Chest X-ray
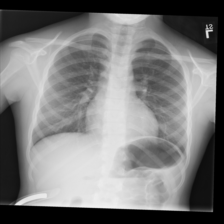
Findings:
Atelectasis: negative
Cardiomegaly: negative
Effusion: negative
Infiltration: negative
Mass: negative
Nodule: negative
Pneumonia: negative
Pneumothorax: negative
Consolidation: negative
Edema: negative
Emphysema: negative
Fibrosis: negative
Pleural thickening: negative
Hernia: negative